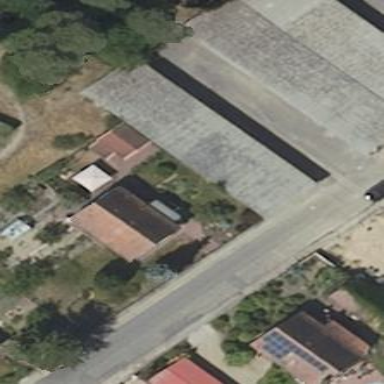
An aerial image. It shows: Group of garages.